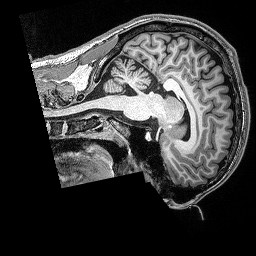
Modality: T1w
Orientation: sagittal